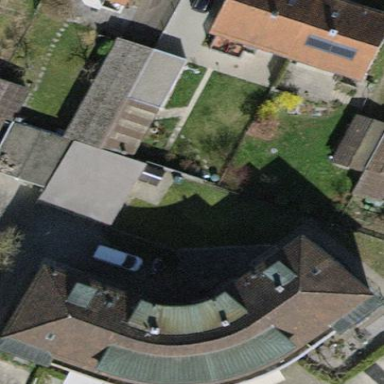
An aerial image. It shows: Group of garages.